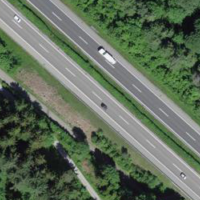
EUNIS habitat code: 57
Species observed at this site:
Oxalis acetosella
Epipactis helleborine
Campanula trachelium